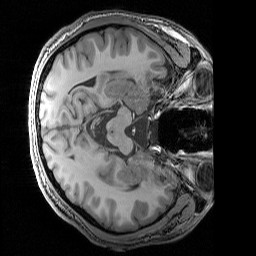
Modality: T1w
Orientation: axial
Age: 22
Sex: male
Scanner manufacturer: siemens
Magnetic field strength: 3 T
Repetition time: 2.3 s
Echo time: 0.00344 s